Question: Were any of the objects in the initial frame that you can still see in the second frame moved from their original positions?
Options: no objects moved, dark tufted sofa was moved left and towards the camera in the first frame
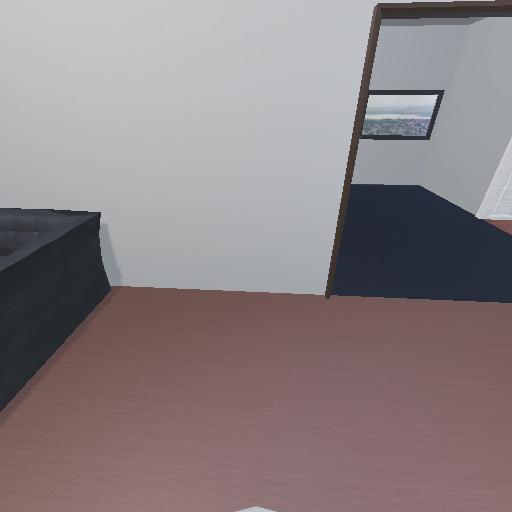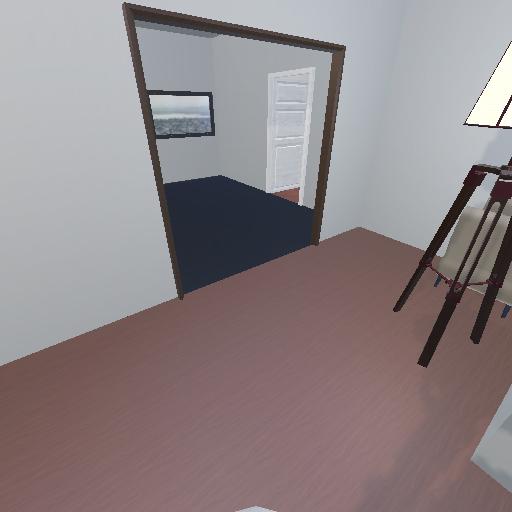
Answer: no objects moved